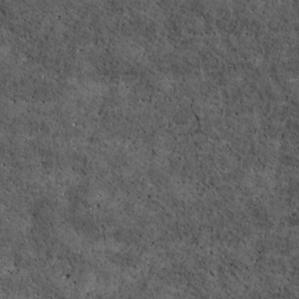
Label: non_frost